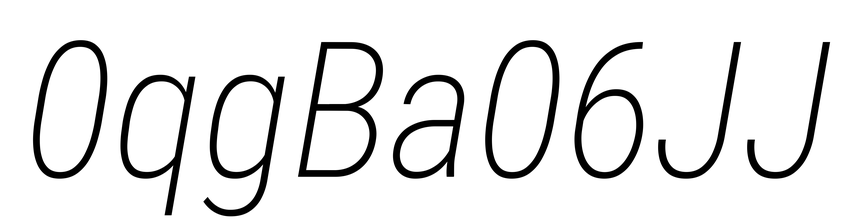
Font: Roboto-Italic_Condensed_ExtraLight_Italic